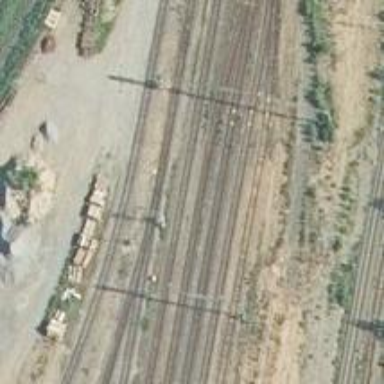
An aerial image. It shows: Railway signal.